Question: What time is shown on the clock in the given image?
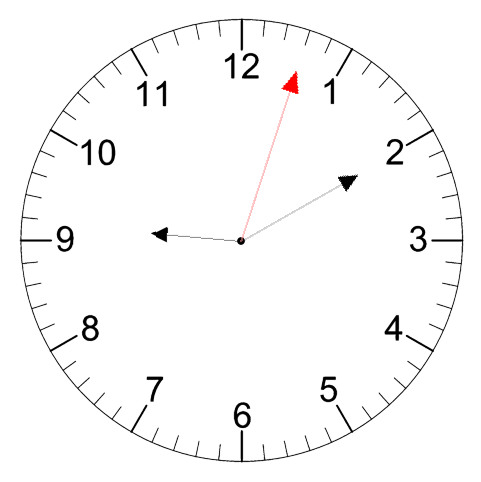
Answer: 09:10:03